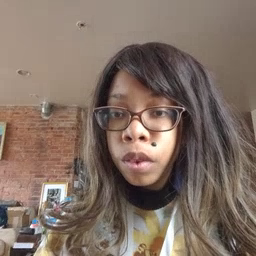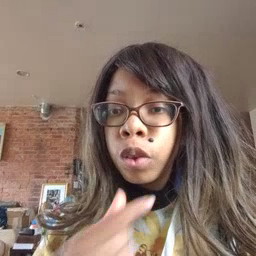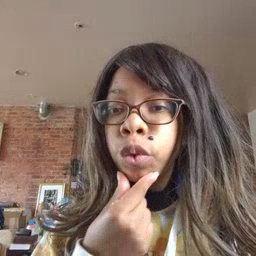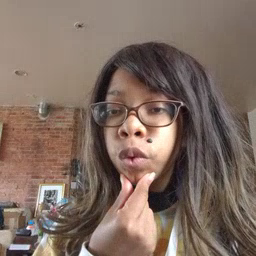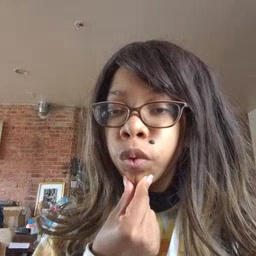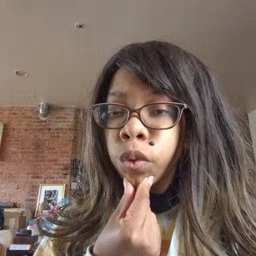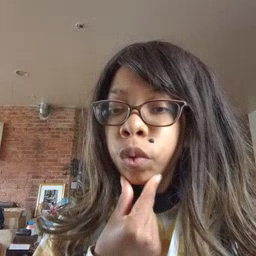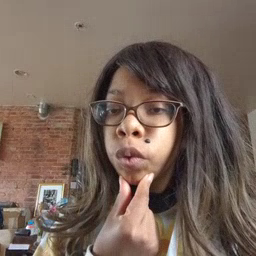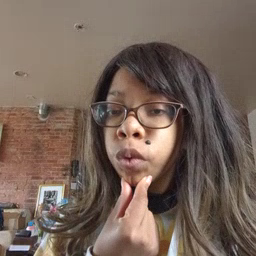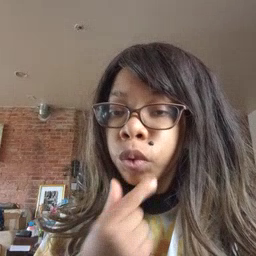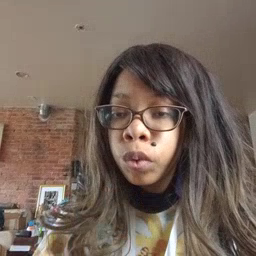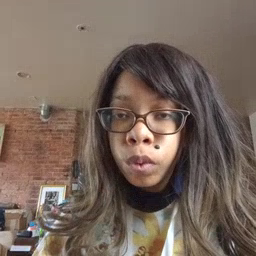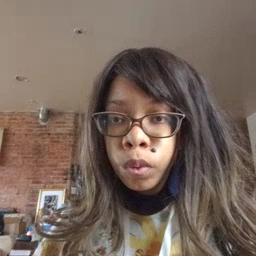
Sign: chin